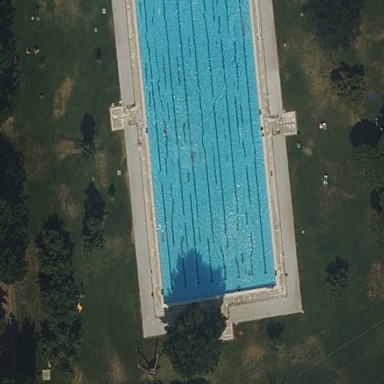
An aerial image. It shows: Swimming pool within leisure land area designed for swimming activities.